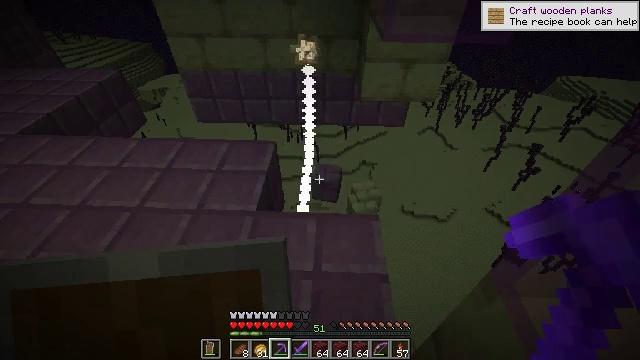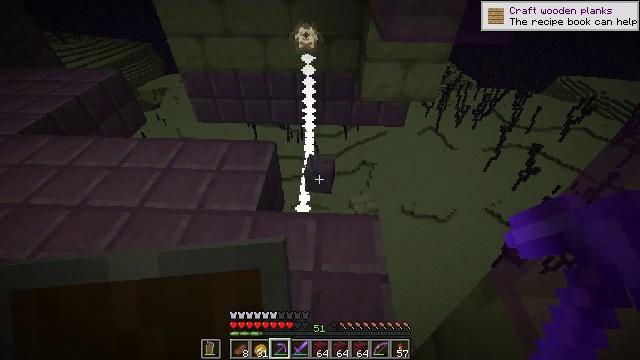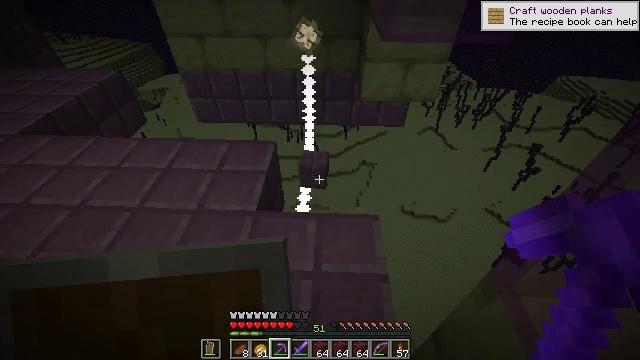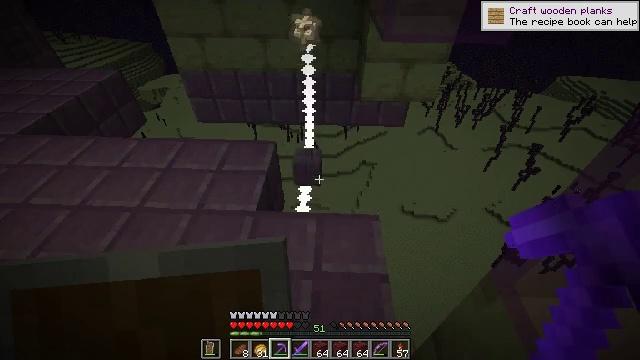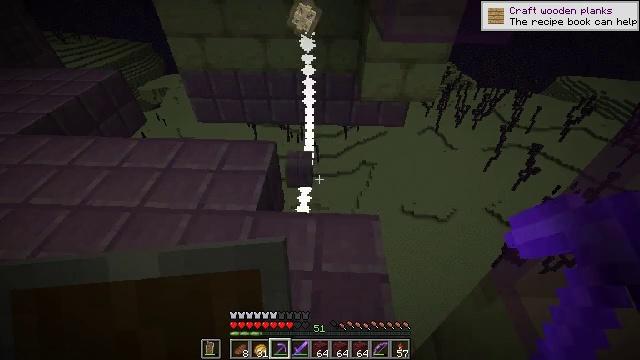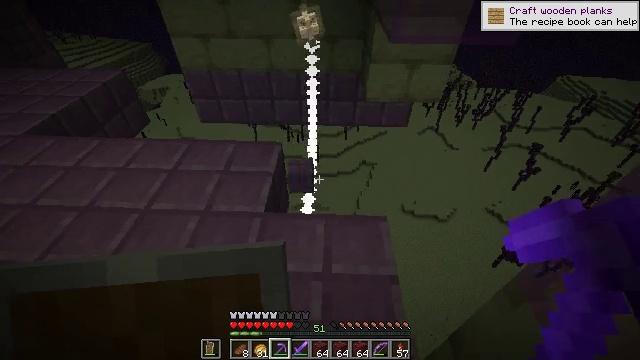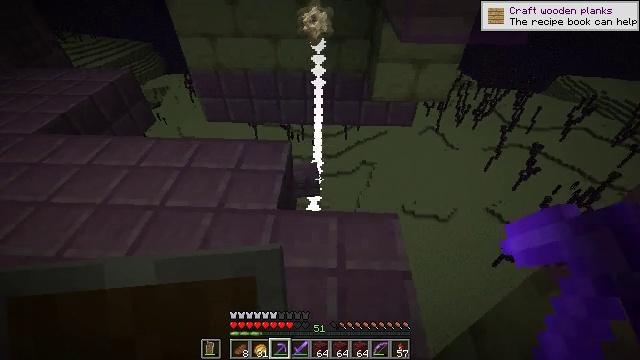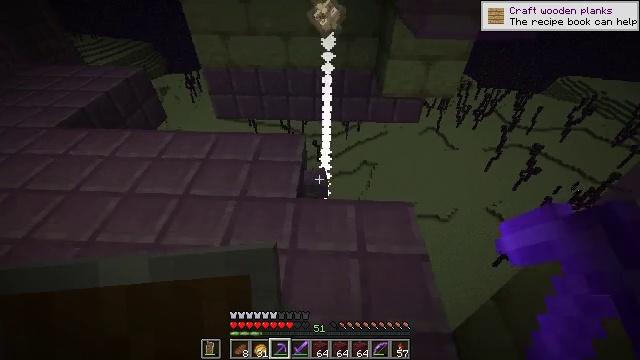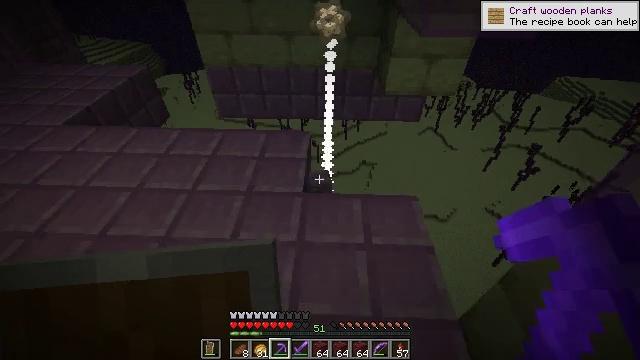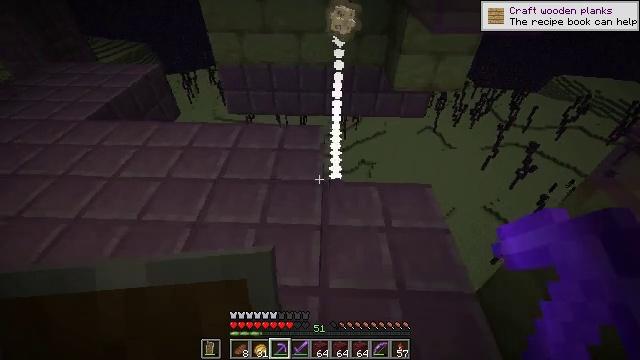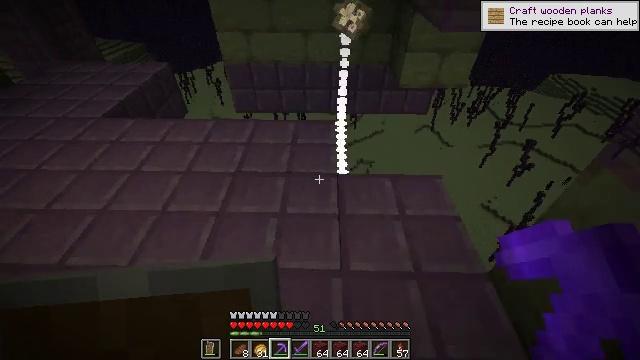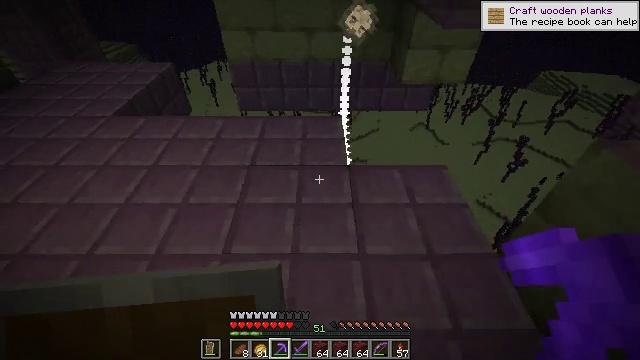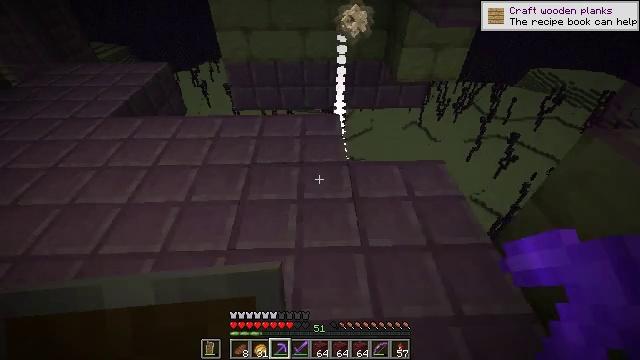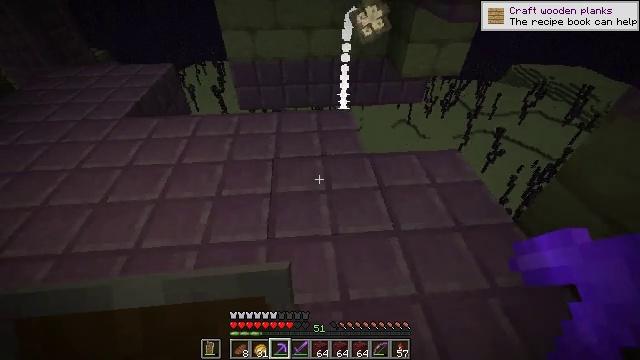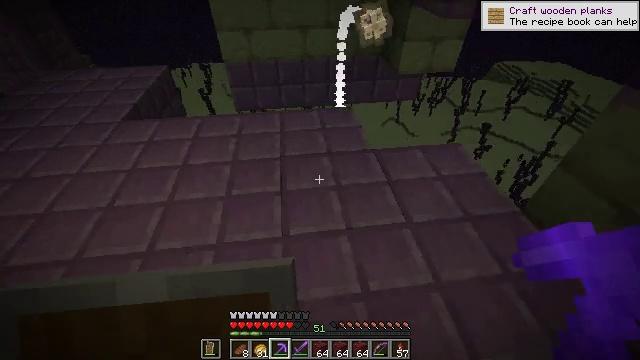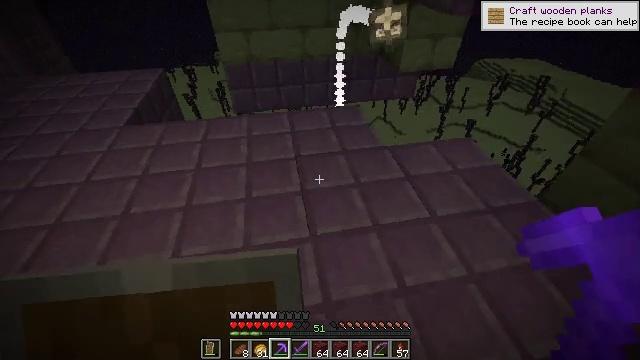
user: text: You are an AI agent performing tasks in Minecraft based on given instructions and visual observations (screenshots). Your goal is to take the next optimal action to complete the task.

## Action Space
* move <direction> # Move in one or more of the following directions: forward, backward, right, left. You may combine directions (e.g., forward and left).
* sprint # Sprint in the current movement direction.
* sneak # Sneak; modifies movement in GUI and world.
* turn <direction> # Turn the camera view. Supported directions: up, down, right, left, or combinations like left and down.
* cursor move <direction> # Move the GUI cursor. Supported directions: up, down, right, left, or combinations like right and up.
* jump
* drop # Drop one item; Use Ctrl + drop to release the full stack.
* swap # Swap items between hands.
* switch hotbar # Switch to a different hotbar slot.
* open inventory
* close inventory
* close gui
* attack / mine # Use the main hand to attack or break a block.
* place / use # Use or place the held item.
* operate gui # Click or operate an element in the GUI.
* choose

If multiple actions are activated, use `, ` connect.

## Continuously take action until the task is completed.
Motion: motion action
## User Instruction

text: Mine the purpur block.
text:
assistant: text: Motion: attack / mine
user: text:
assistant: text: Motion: attack / mine
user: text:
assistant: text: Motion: no_op
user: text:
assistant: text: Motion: no_op
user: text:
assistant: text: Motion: move left
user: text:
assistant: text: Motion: move back and move left
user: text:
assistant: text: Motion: move back and move left
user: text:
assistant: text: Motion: move back and move left
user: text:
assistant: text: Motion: move back and move left
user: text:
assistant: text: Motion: move back and move left
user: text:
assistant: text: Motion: move back and move left, turn right
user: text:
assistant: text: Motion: move left, turn right
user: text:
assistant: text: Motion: move left, turn right
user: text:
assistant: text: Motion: move left, turn right
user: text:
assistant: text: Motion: move forward and move left, turn right
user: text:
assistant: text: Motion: move forward and move left, turn right
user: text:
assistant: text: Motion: move forward and move left, turn right and up
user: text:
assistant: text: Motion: move forward and move left, turn right and up
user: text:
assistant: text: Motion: move forward and move left, turn right and up
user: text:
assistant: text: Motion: move left, turn right
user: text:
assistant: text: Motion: move left, turn right
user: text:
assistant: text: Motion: move left, turn right
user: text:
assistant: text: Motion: move back and move left, turn right
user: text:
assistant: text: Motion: move back, turn right
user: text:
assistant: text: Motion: move back, turn right
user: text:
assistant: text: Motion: move back, turn right
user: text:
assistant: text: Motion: move back, turn right
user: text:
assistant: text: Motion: move back, turn right
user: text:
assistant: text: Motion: move back, turn right
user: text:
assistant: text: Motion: move back, turn right